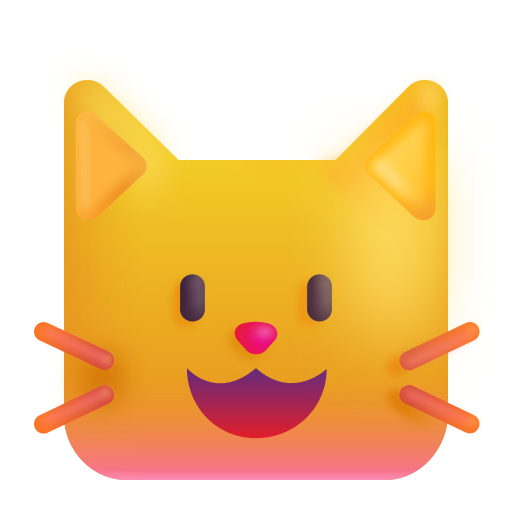
grinning cat color